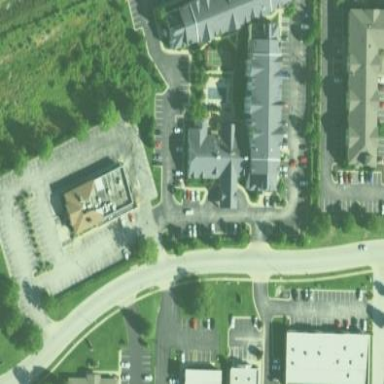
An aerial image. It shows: Hotel building.